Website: bh-photo
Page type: delivery-shipping
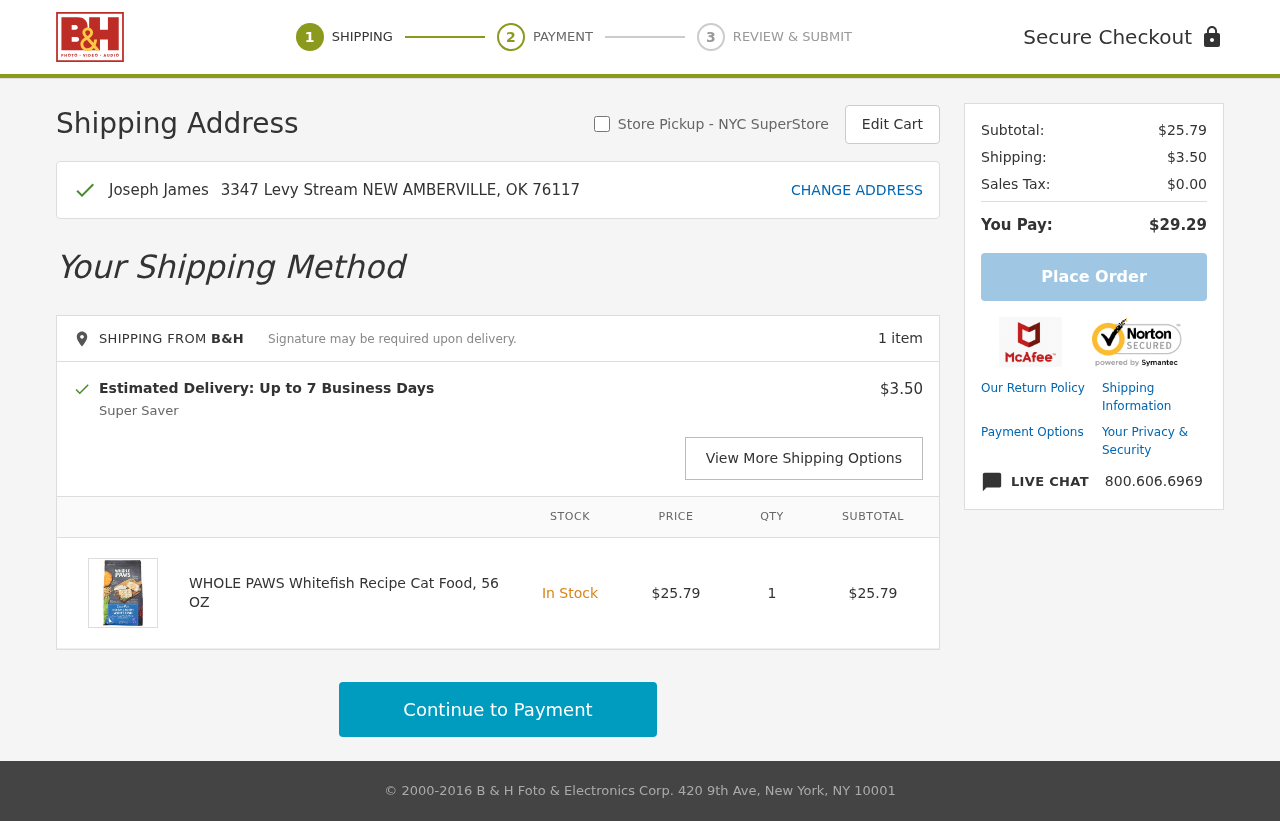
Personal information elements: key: PII_FULLNAME
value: Joseph James
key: PII_STREET
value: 3347 Levy Stream
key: PII_CITY_STATE_ZIP
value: NEW AMBERVILLE, OK 76117
Product elements: key: PRODUCT1_NAME
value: WHOLE PAWS Whitefish Recipe Cat Food, 56 OZ
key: PRODUCT1_PRICE
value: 25.79
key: PRODUCT1_QUANTITY
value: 1
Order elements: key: ORDER_NUM_ITEMS
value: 1 item
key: ORDER_DELIVERY_DATE
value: Estimated Delivery: Up to 7 Business Days
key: ORDER_SHIPPING_COST
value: $3.50
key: ORDER_SUBTOTAL
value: $25.79
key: ORDER_SUBTOTAL2
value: $25.79
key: ORDER_SHIPPING_COST2
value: $3.50
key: ORDER_TAX
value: $0.00
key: ORDER_TOTAL
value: $29.29